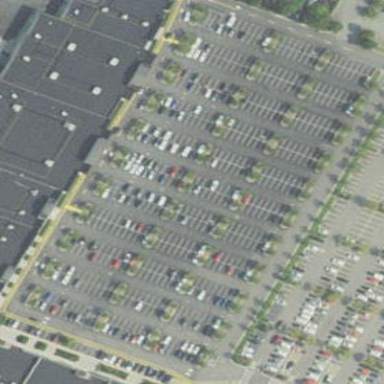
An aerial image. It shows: Parking area.